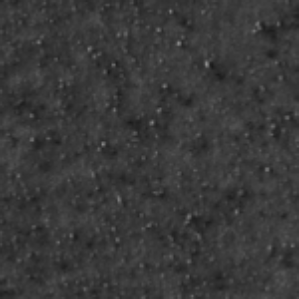
Label: frost